Question: I have an application deployed in Google app engine. I am getting inconsistent data when i fetch an entity by id immediately after updating that entity. I'm using JDO 3.0 to access the app engine datastore.
I have an entity Employee
'''
@PersistenceCapable(detachable = "true")
public class Employee implements Serializable {
/**
*
*/
private static final long serialVersionUID = -8319851654750418424L;
@PrimaryKey
@Persistent(valueStrategy = IdGeneratorStrategy.IDENTITY, defaultFetchGroup = "true")
@Extension(vendorName = "datanucleus", key = "gae.encoded-pk", value = "true")
private String id;
@Persistent(defaultFetchGroup = "true")
private String name;
@Persistent(defaultFetchGroup = "true")
private String designation;
@Persistent(defaultFetchGroup = "true")
private Date dateOfJoin;
@Persistent(defaultFetchGroup = "true")
private String email;
@Persistent(defaultFetchGroup = "true")
private Integer age;
@Persistent(defaultFetchGroup = "true")
private Double salary;
@Persistent(defaultFetchGroup = "true")
private HashMap<String, String> experience;
@Persistent(defaultFetchGroup = "true")
private List<Address> address;
/**
* Setters and getters, toString() * */
}
'''
Initially, when I create an employee I do not set the fields salary and email.
I update the Employee entity to add salary and email later. The update works fine and the data gets persisted into the appengine datastore. However, when i immediately try to fetch the same employee entity by id, I sometimes get the stale data, where salary and email are null. The code I use to create and to fetch the employee entity is given below.
'''
public Employee create(Employee object) {
Employee persObj = null;
PersistenceManager pm = PMF.get().getPersistenceManager();
Transaction tx = null;
try {
tx = pm.currentTransaction();
tx.begin();
persObj = pm.makePersistent(object);
tx.commit();
} finally {
if ((tx != null) && tx.isActive()) {
tx.rollback();
}
pm.close();
}
return persObj;
}
public Employee findById(Serializable id) {
PersistenceManager pm = PMF.get().getPersistenceManager();
try {
Employee e = pm.getObjectById(Employee.class, id);
System.out.println("INSIDE EMPLOYEE DAO : " + e.toString());
return e;
} finally {
pm.close();
}
}
public void update(Employee object) {
PersistenceManager pm = PMF.get().getPersistenceManager();
Transaction tx = null;
try {
tx = pm.currentTransaction();
tx.begin();
Employee e = pm.getObjectById(object.getClass(), object.getId());
e.setName(object.getName());
e.setDesignation(object.getDesignation());
e.setDateOfJoin(object.getDateOfJoin());
e.setEmail(object.getEmail());
e.setAge(object.getAge());
e.setSalary(object.getSalary());
tx.commit();
} finally {
if (tx != null && tx.isActive()) {
tx.rollback();
}
pm.close();
}
}
'''
I have set the number of idle instances to 5 and there are around 8 instances running at a time. When I checked the logs of various instances this is what I found.

Why do i get stale data when the request is served by certain instances. I can assure that, if the fetch request is handled by the instance which initially handled the update request I always get the updated data. But when other instances handle the fetch request stale data may be returned. I have explicitly set the datastore read consistency to strong in my jdoconfig.xml.
'''
<?xml version="1.0" encoding="utf-8"?>
<jdoconfig xmlns="http://java.sun.com/xml/ns/jdo/jdoconfig_3_0.xsd"
xmlns:xsi="http://www.w3.org/2001/XMLSchema-instance"
xsi:schemaLocation="http://java.sun.com/xml/ns/jdo/jdoconfig http://java.sun.com/xml/ns/jdo/jdoconfig_3_0.xsd">
<persistence-manager-factory name="transactions-optional">
<property name="javax.jdo.PersistenceManagerFactoryClass"
value="org.datanucleus.api.jdo.JDOPersistenceManagerFactory"/>
<property name="javax.jdo.option.ConnectionURL" value="appengine"/>
<property name="javax.jdo.option.NontransactionalRead" value="true"/>
<property name="javax.jdo.option.NontransactionalWrite" value="true"/>
<property name="javax.jdo.option.RetainValues" value="true"/>
<property name="datanucleus.appengine.autoCreateDatastoreTxns" value="true"/>
<property name="datanucleus.appengine.singletonPMFForName" value="true"/>
<property name="datanucleus.appengine.datastoreEnableXGTransactions" value="true"/>
<property name="datanucleus.query.jdoql.allowAll" value="true"/>
<property name="datanucleus.appengine.datastoreReadConsistency" value="STRONG" />
</persistence-manager-factory>
</jdoconfig>
'''
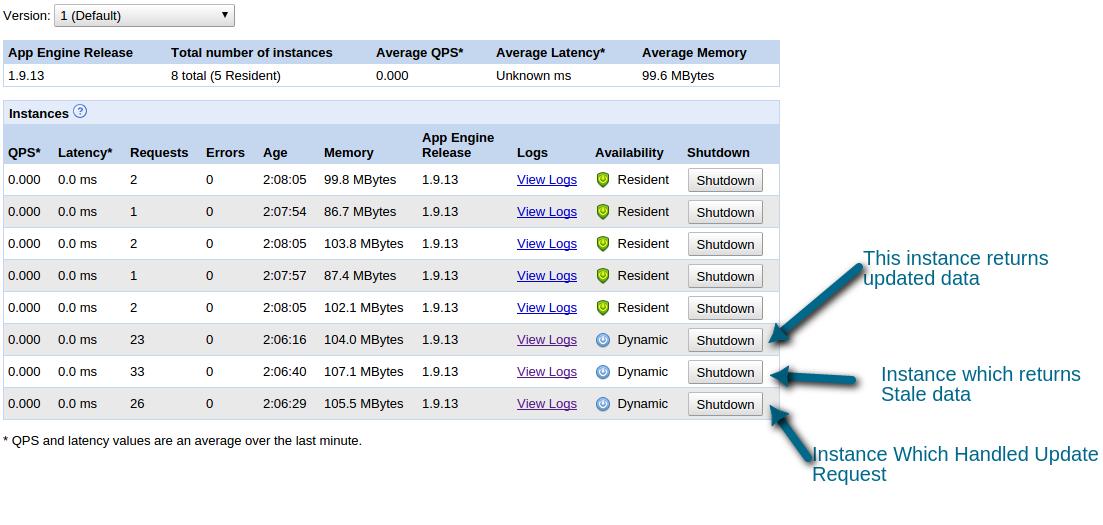
Answer: I have a suggestion, however you're not gonna like that: use low level API exclusively and forget about JDO / JPA when using GAE.
Just like @asp said, get by ID is supposed to be strongly consistent, however GAE JDO plugin seems bugged to me. Unfortunately, migrating to JPA was no help in my case as well (more here: <URL>.
Well, the point is, I think it will be way faster with low level API - you know exactly what is happening and it seems to work as intended. You can treat Entity like a Map, with a little bit of self-written wrapping code it seems like a quite interesting alternative. I run some tests and with low level API I passed them no problem, while passing it with JDO/JPA was not possible. I am in the middle of migrating my whole application from JDO to low level API. It is time-consuming, but less than waiting indefinitely for some magical solution or bugfix from GAE team.
Also, while writting GAE JDO I felt... alone. If you have a problem with java, or even android, a thousand of other people already had this problem, asked about it on stackoverflow and got tons of valid solutions. Here you are all by yourself, so use as low level API as possible and you'll be sure whats happening. Even though migration seems scary as hell and time-consuming, I think you'll waste less time migrating to low level API than dealing with GAE JDO/JPA. I don't write it to pinch the team that develops GAE JDO/JPA or to offend them, I'm sure they do their best. But:
1. There is not so many people using GAE comparing to, lets say, Android or Java in general
2. Using GAE JDO/JPA with multiple server instances is not that simple and straightforward as you would think. The developer like me wants to have his job done ASAP, see some example, read a bit of documentation - not to study it all in detail, read a short tutorial and the developer has a problem, he would like to share it on stackoverflow and get quick help. Its easy to get help if you do something wrong on Android, no matter if its complicated or its easy mistake. Its not that easy with GAE JDO/JPA. I've spent much more time on GAE JDO articles, tutorials and documentation than I would like to, and I failed to do what I wanted even though it seemed pretty basic. If I just used low level API and not tried to take a shortcut with JDO (yeah, I thought JDO will save my time), it would be much, much quicker.
3. Google is focused on Python GAE much more than Java. In many articles that are targeted for all the audiences, there is Python code and hints exclusively, quick examples here: http://googlecloudplatform.blogspot.com/2013/12/best-practices-for-app-engine-memcache.html or here: https://cloud.google.com/developers/articles/balancing-strong-and-eventual-consistency-with-google-cloud-datastore/ . I've noticed that even before starting development, but I wanted to share some code with my Android client, so I chose Java. Even though I have solid Java background and even that I do share some code now, if I could go back in time and choose again, I'd choose Python now.
Thats why I think its best to use only the most basic methods to access and manipulate data.
Good luck, I wish you all the best.